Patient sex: M
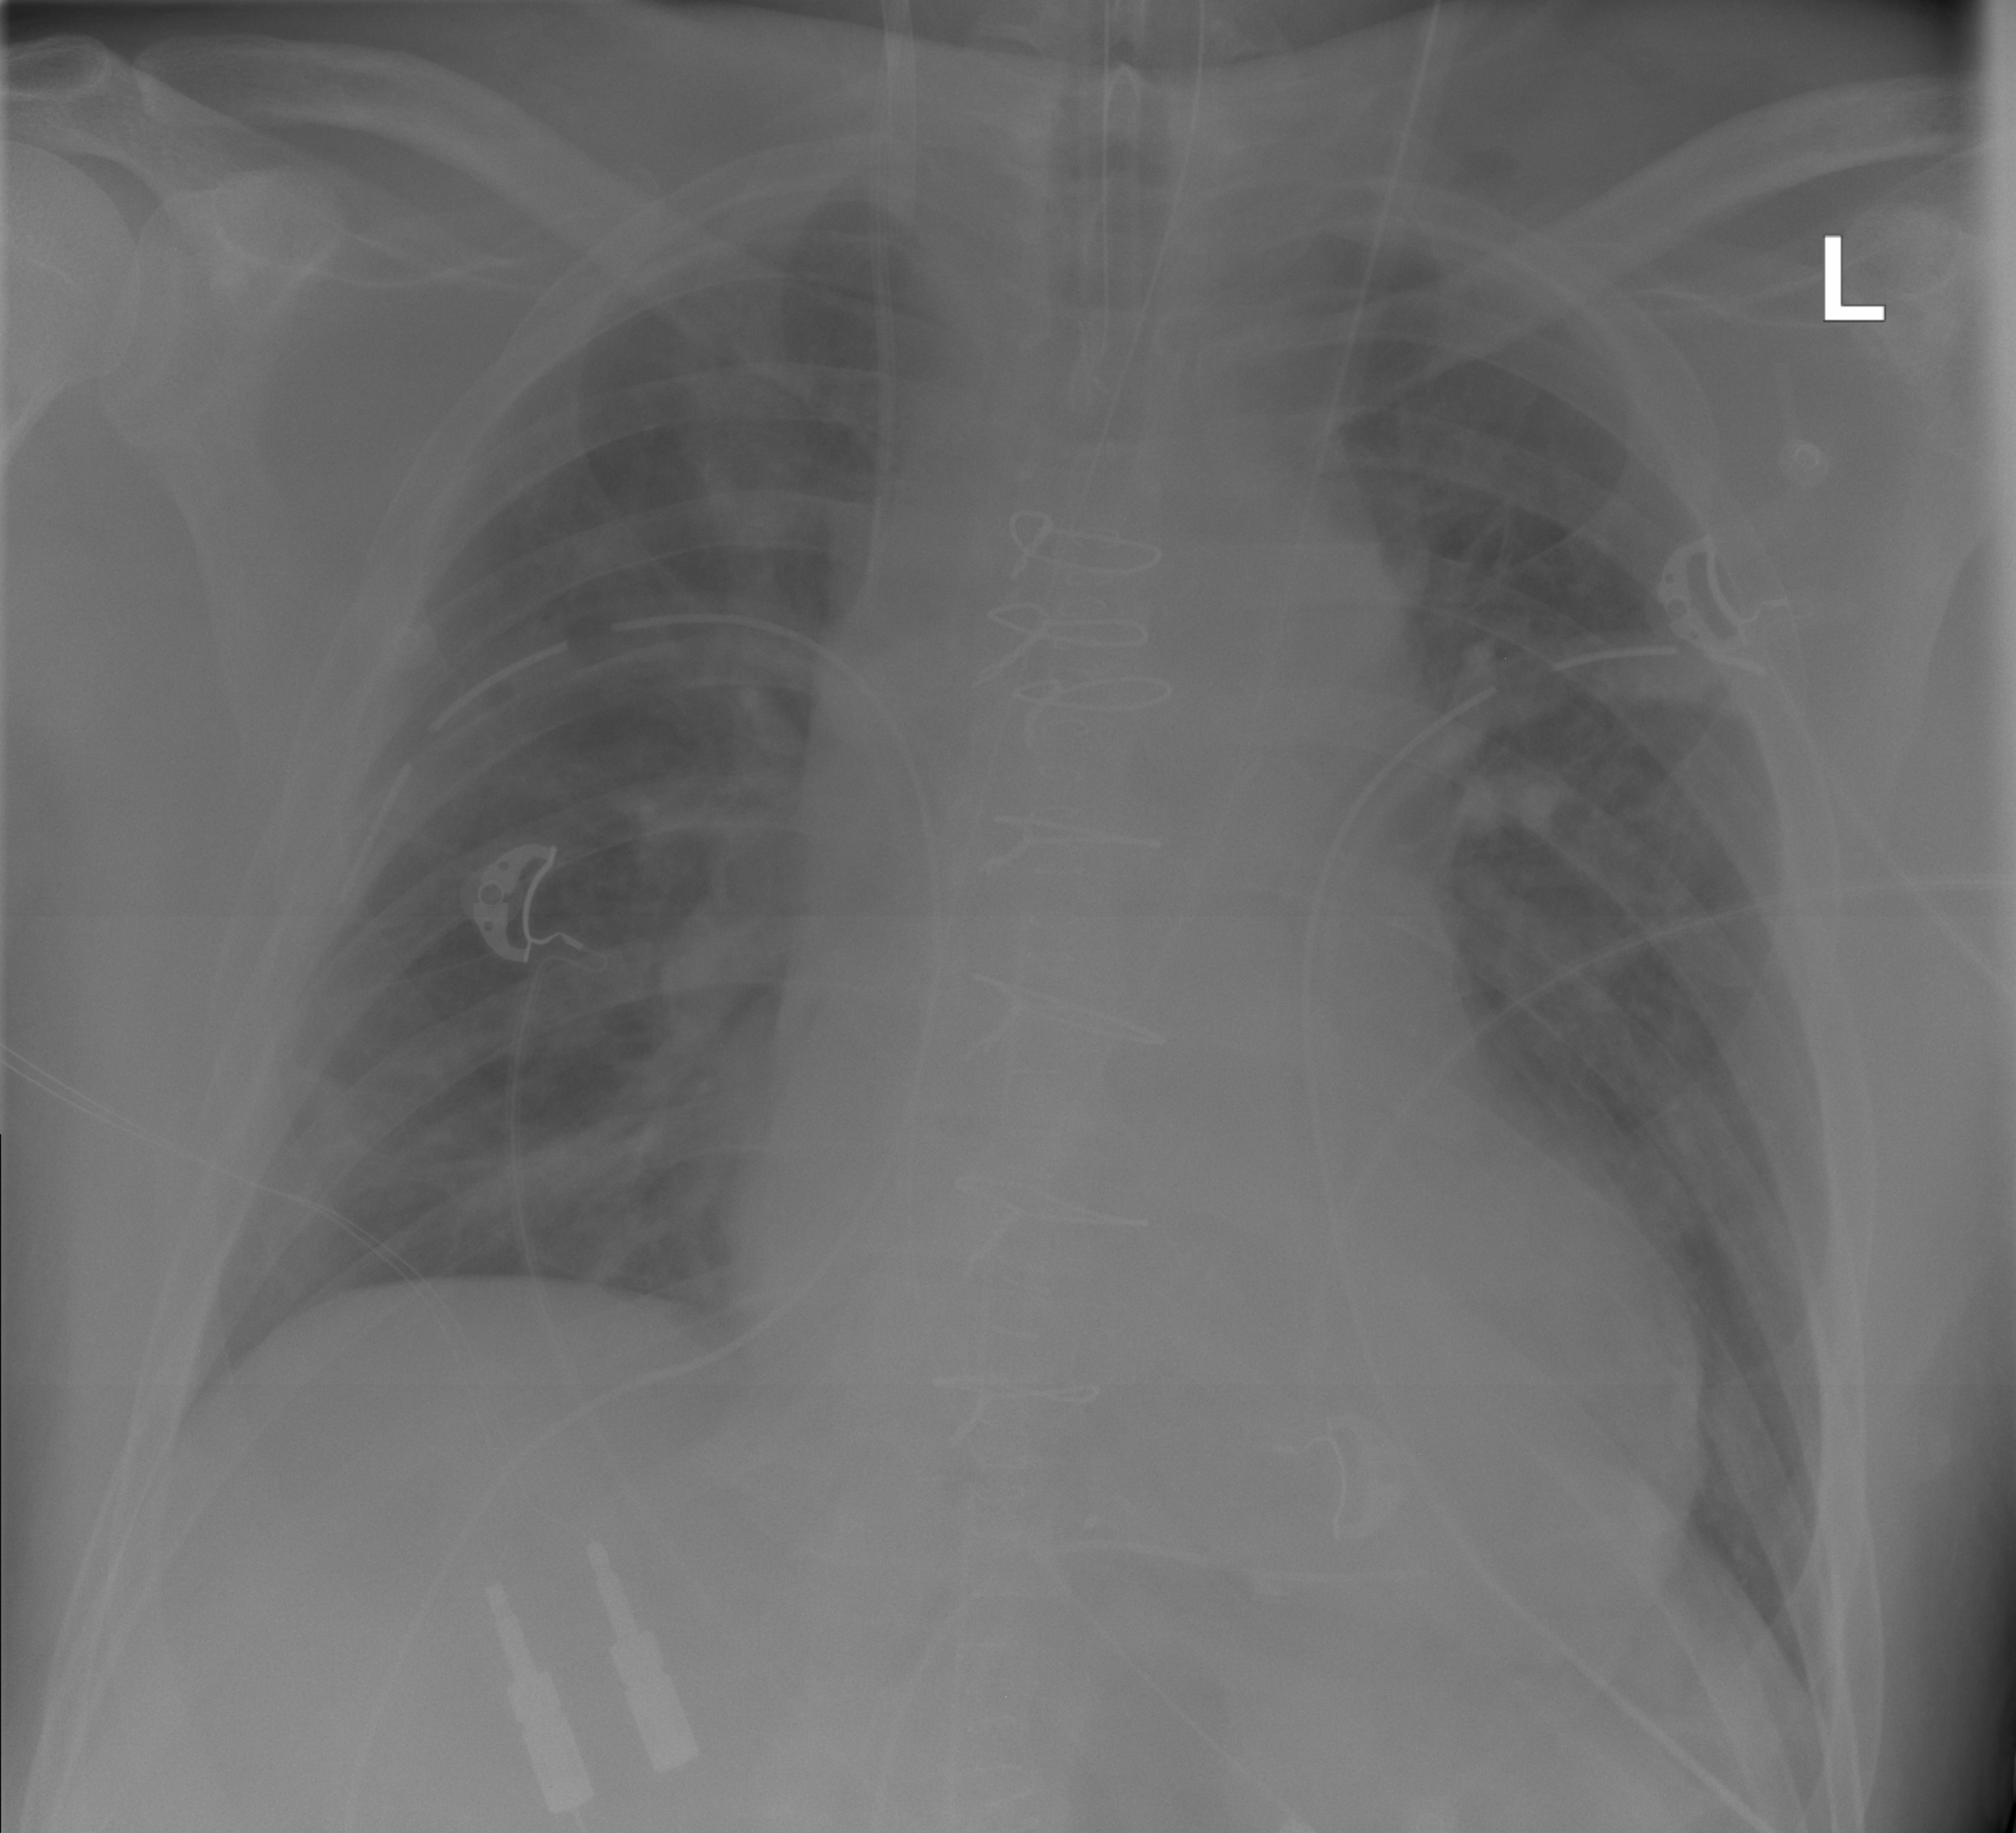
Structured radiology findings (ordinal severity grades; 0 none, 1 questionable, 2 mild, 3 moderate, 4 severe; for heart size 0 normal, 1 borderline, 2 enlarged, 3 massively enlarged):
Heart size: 2
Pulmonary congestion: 2
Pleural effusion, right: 0
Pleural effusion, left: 0
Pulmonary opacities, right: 0
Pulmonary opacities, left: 0
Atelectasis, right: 0
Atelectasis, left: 0